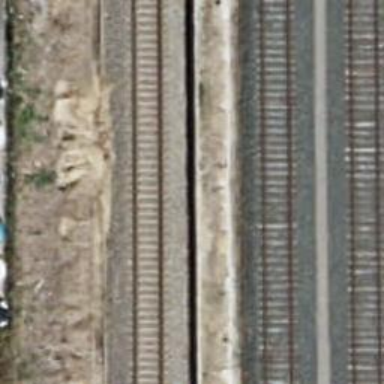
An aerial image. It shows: Railway yard.